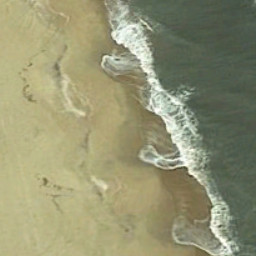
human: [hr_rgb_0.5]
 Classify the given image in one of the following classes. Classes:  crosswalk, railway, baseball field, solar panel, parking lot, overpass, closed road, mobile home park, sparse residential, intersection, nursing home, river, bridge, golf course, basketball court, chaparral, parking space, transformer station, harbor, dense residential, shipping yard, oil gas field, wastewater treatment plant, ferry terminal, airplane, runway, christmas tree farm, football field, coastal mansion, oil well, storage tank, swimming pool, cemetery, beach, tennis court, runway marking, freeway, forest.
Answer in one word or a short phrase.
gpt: beach